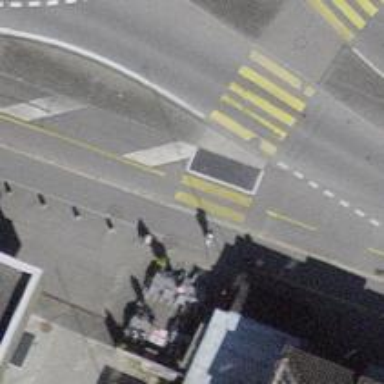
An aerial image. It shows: Uncontrolled zebra crossing with notable zebra markings.